Question:
So I 've been working in this project but I cannot find any answer to my question... why should I enter the letter C or c many times in order to call the c() function and sometimes doesn't even work? Is my script correct?
Script:
'''
def c():
print ('do something')
def s():
print ('do something else')
def main():
if input() == 'S' or input() == 's':
print ('Please enter the number you want to start with:')
s()
elif input() == 'C' or input() == 'c':
print ('Please enter the number you want to check:')
c()
else:
print ('Please enter either S or C')
main()
print ('You want to Start with or Check a number? Enter S or C.')
main()
'''
script result 1:
'''
You want to Start with or Check a number? Input S or C.
c
c
c
c
do something
'''
script result 2:
'''
You want to Start with or Check a number? Input S or C.
c
C
c
C
Please input either S or C
You want to Start with or Check a number? Input S or C.
'''
EDIT: I am sorry for the poor quality of the post but it's my first one!
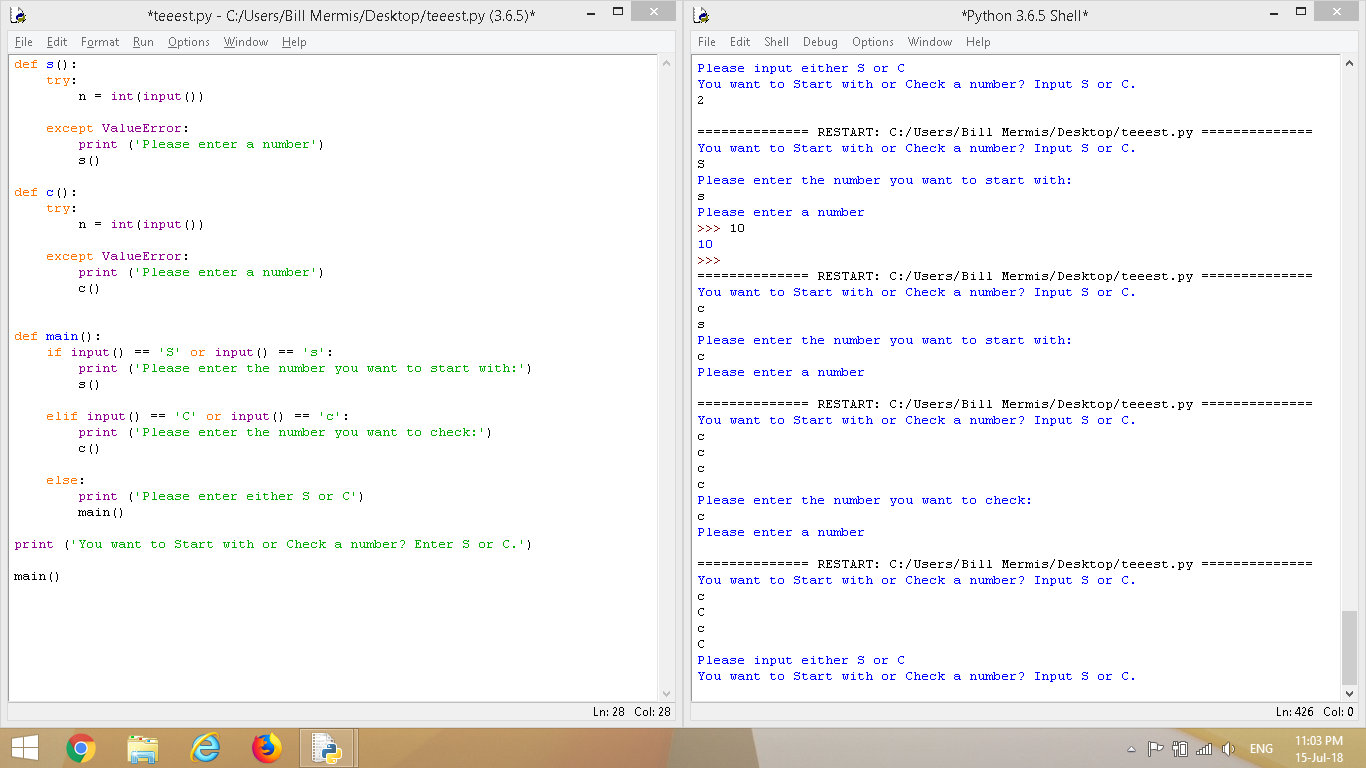
Answer: You should set the input as the variable, and send that variable to the functions.
Like:
'''
x = input('please enter a selection')
'''
and then define your function
'''
def s(x):
print('you selected: ' + x)
'''